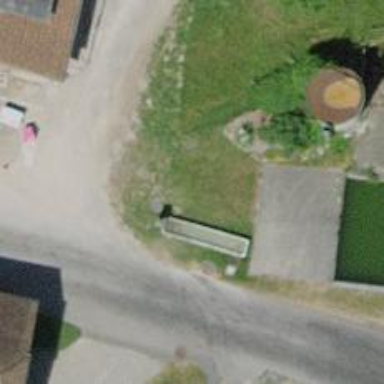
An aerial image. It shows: Drinking water fountain for people to hydrate.